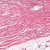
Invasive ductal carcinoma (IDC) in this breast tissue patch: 0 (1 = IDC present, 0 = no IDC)